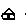
Label: house